Field crop: maize
Growth stage: 2
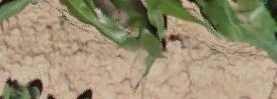
Species: maize